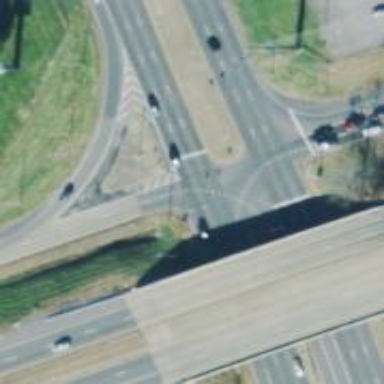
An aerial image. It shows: Trunk link road with asphalt surface.